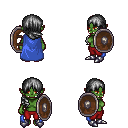
a pixel art fantasy rpg character, female body template, orc, green skin, blue cape, red pants, gray right-swept hairstyle, metal boots, shield, four views (front, back, left, right), 2x2 character sprite sheet, small pixel art, hard edges, no anti-aliasing